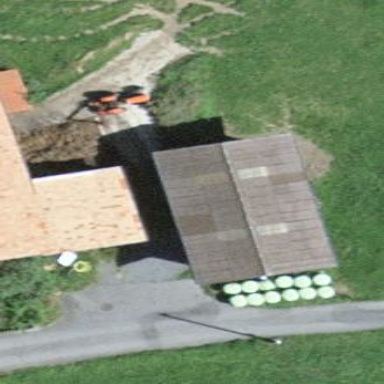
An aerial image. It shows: Shed.